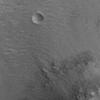
Label: not_dusty